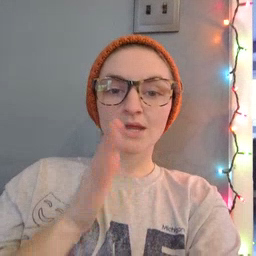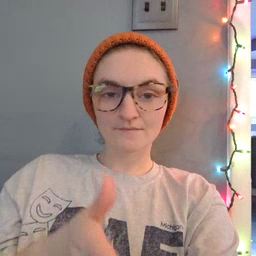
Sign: after